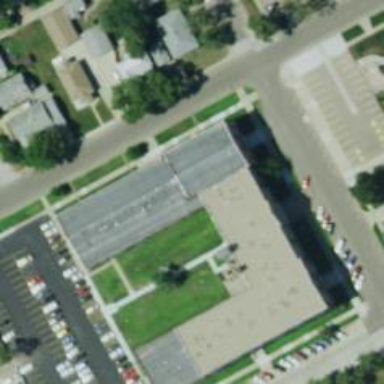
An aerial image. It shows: School.